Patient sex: M
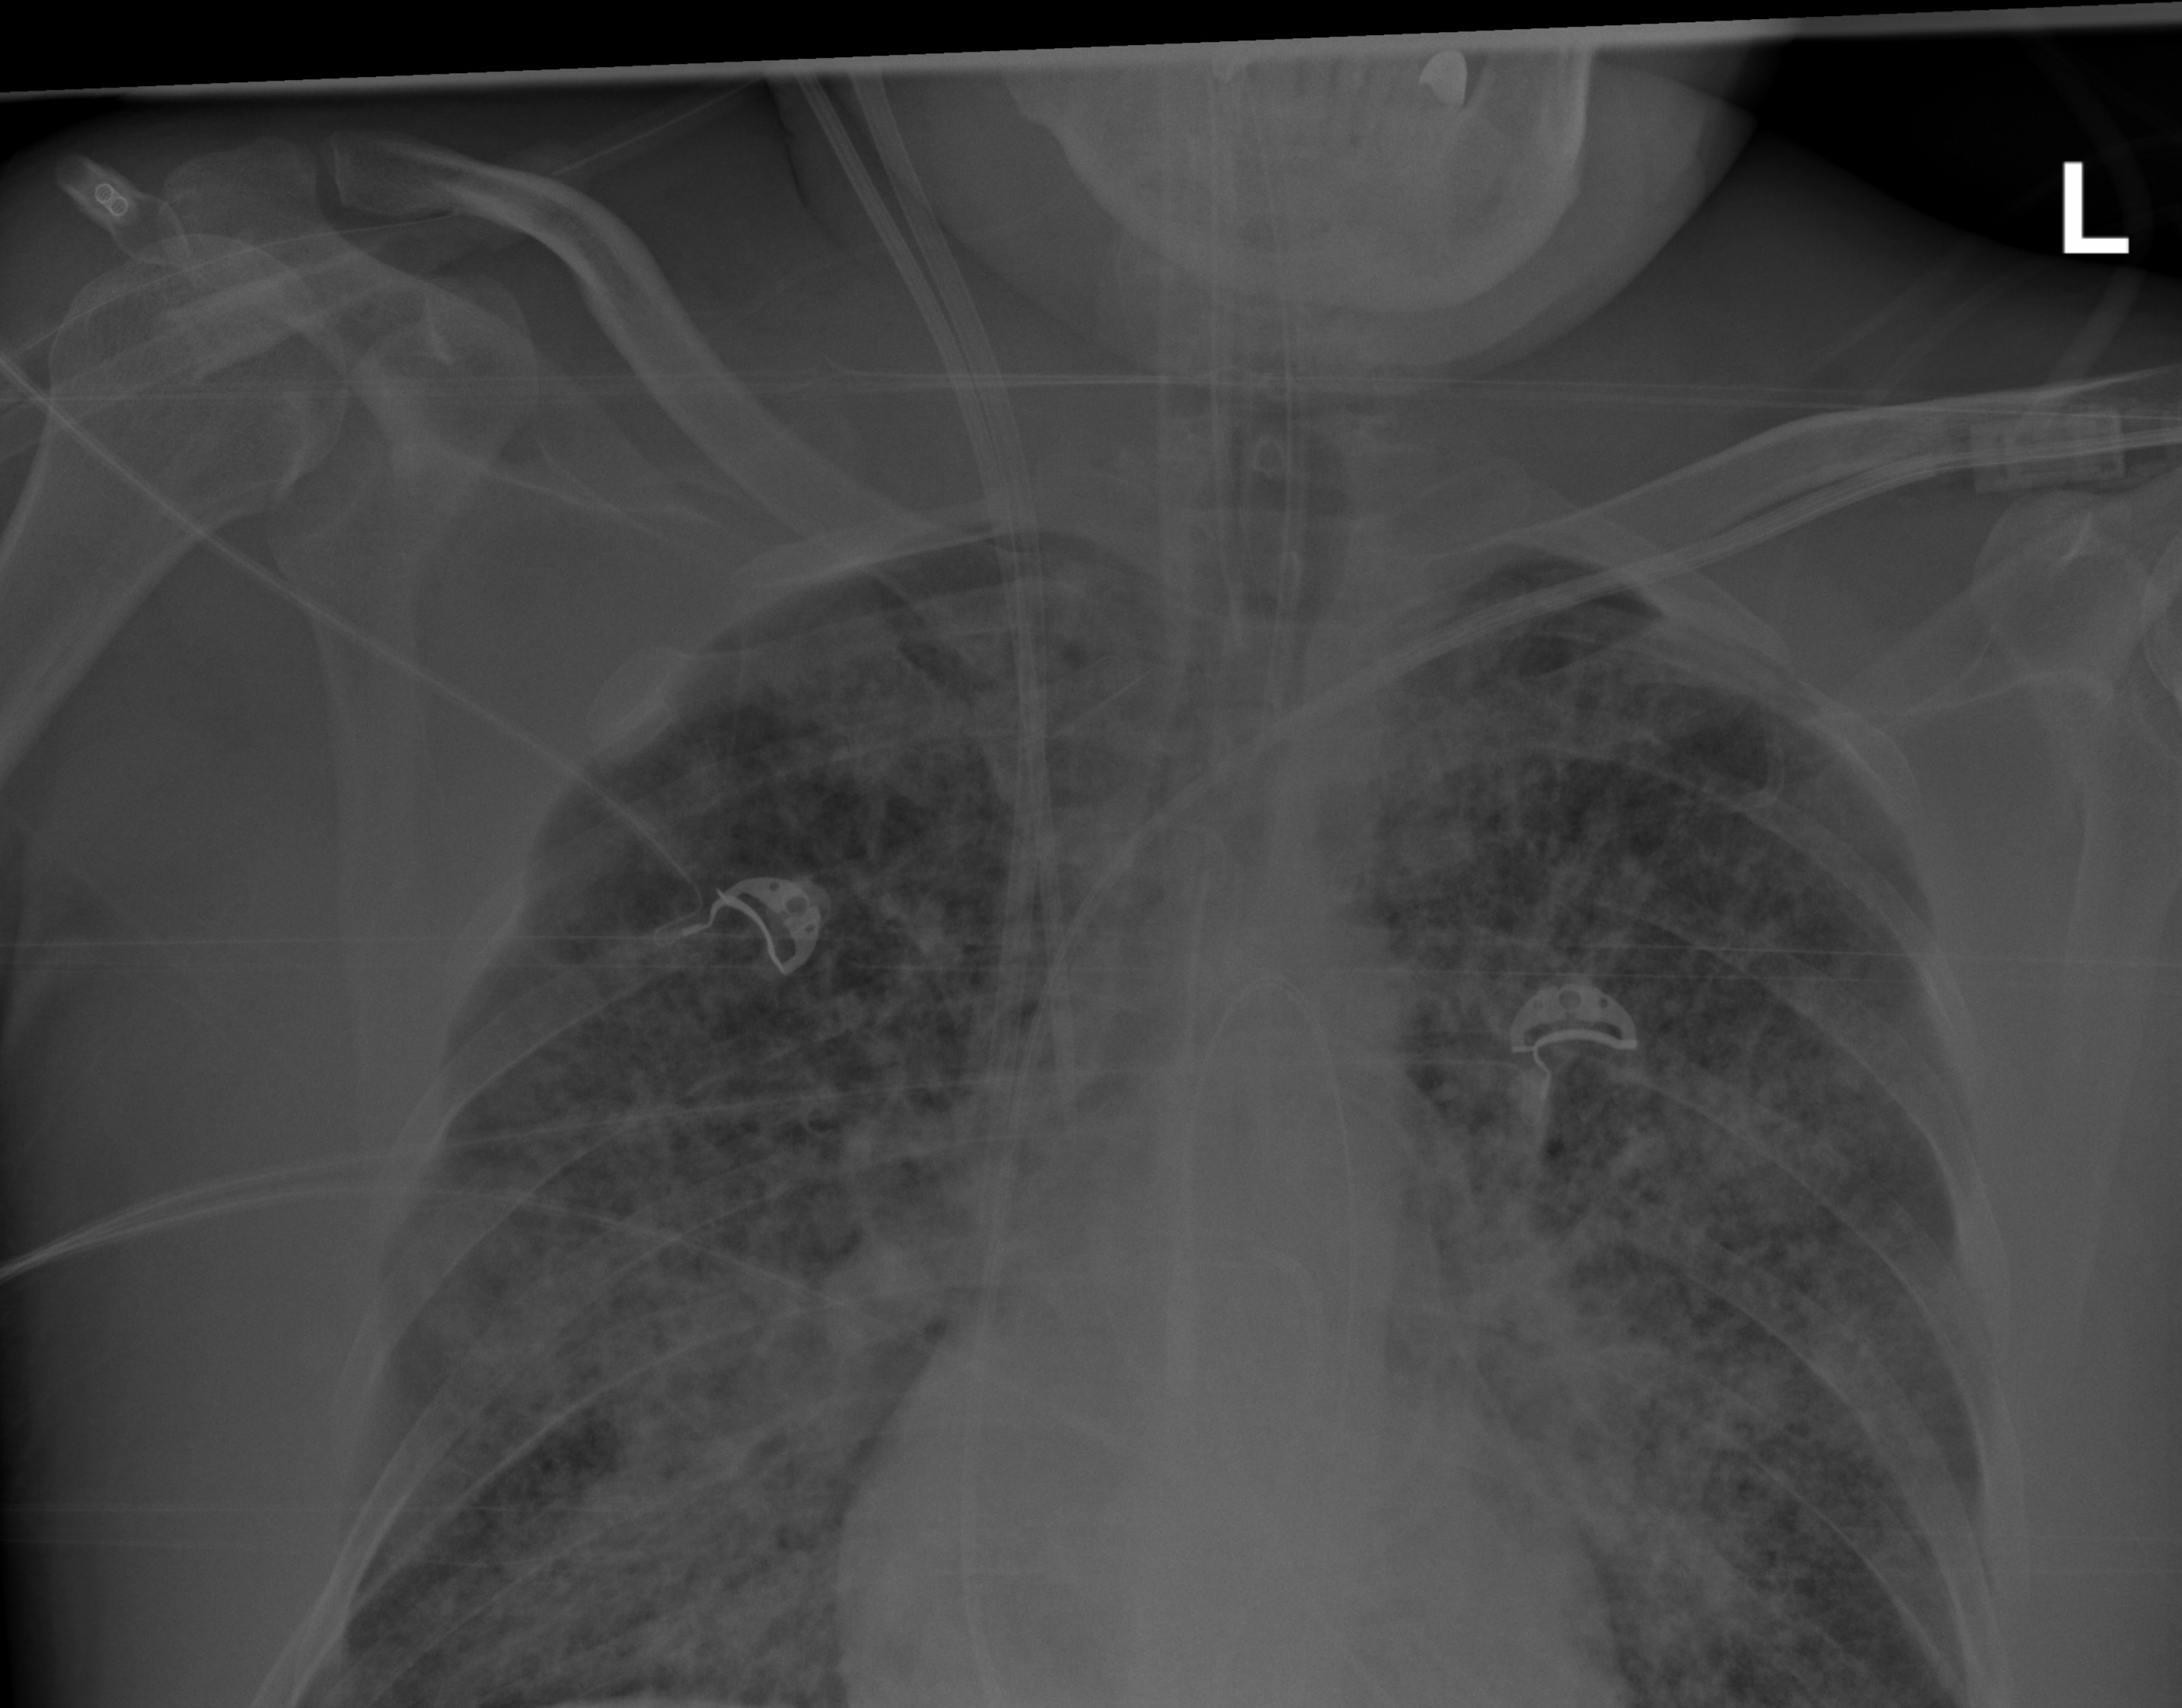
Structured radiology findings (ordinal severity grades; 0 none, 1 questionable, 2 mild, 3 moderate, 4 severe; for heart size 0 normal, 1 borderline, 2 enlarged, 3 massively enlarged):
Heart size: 0
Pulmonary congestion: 3
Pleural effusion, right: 0
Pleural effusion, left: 0
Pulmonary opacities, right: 2
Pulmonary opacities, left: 3
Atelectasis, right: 2
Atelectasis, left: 2